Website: slack
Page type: payment
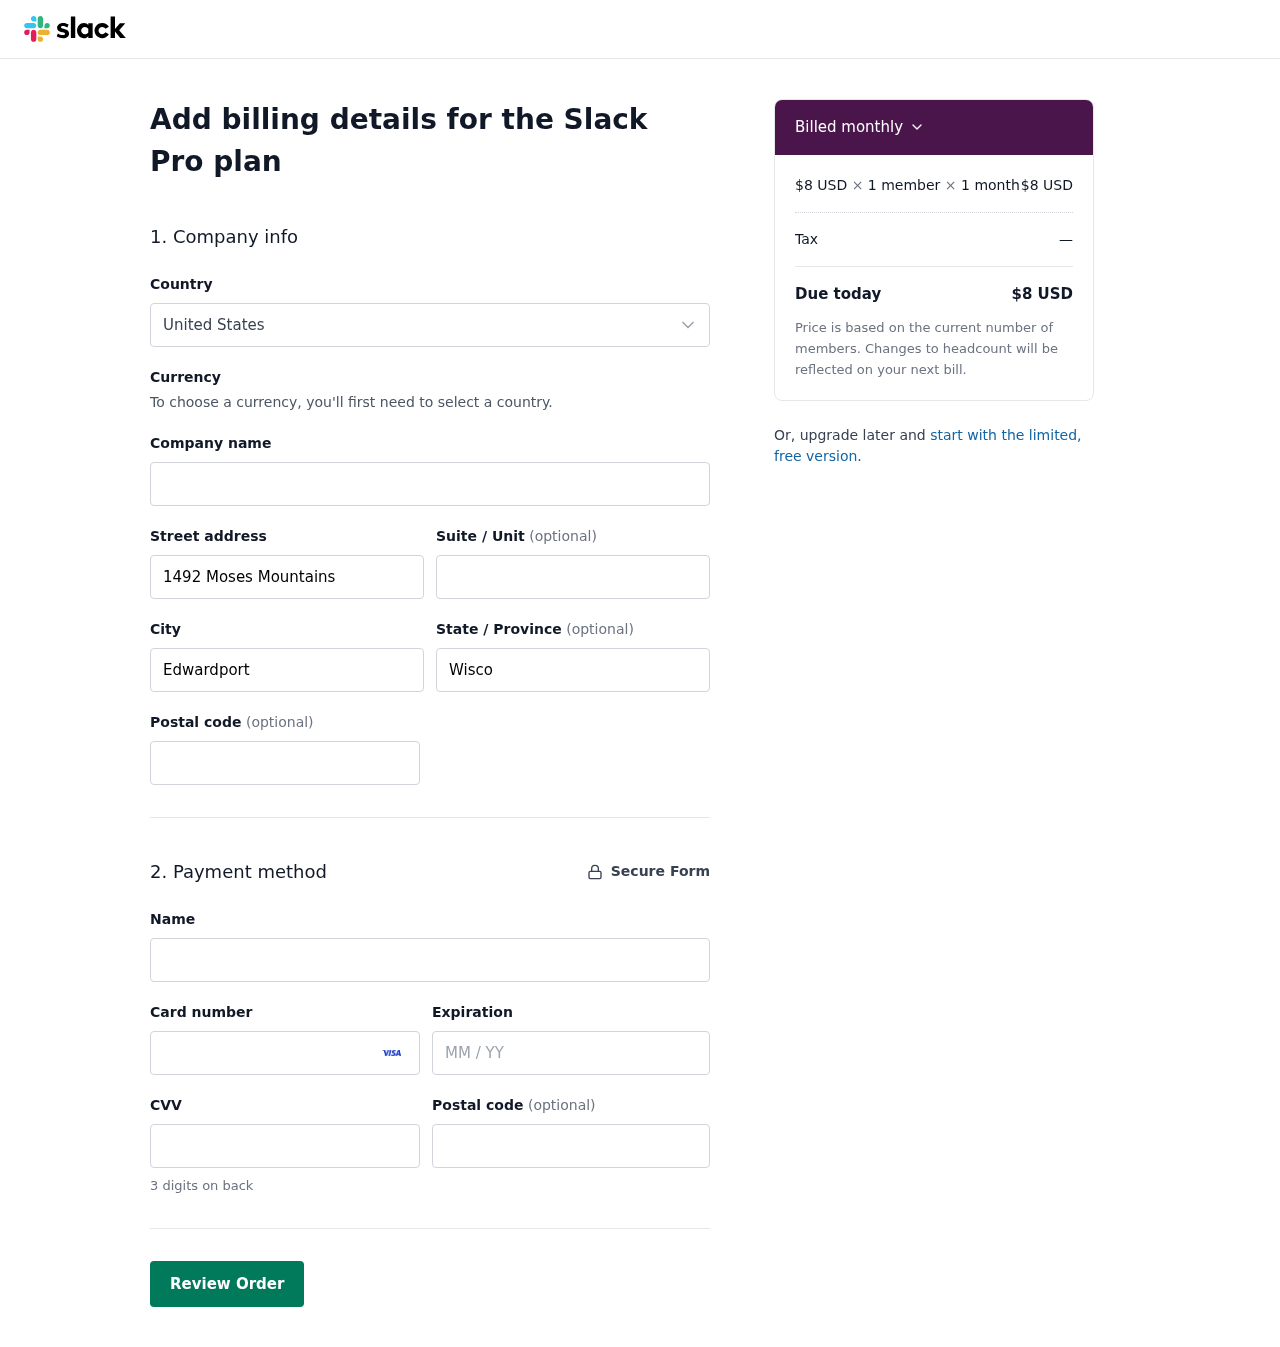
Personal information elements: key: PII_COUNTRY
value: United States
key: PII_STREET
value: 1492 Moses Mountains
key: PII_CITY
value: Edwardport
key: PII_STATE
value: Wisconsin
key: PII_POSTCODE
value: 90335
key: PII_FULLNAME
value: April Rodriguez
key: PII_CARD_NUMBER
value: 4093 3634 5683 4326
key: PII_CARD_EXPIRY
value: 02/26
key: PII_CARD_CVV
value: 780
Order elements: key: ORDER_PRICE_PER_MEMBER
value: $8 USD
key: ORDER_NUM_MEMBERS
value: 1 member
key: ORDER_NUM_MONTHS
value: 1 month
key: ORDER_SUBTOTAL
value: $8 USD
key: ORDER_TAX
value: —
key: ORDER_TOTAL
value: $8 USD